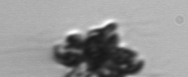
Label: Corymbellus